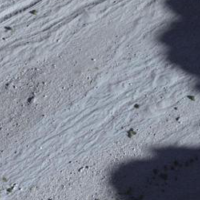
EUNIS habitat code: 31
Species observed at this site:
Saxifraga oppositifolia